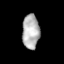
Tissue: skin
Cell type: Others
Senescence score: 0.8438
Nuclear area (px): 572
Mean DAPI intensity: 179.874